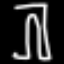
Label: pants